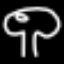
Label: mushroom